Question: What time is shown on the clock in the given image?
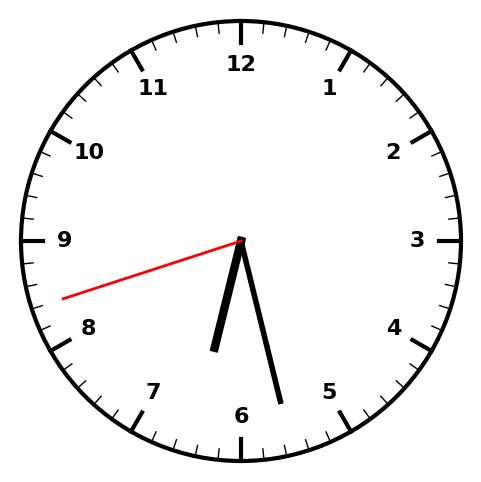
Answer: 06:27:42